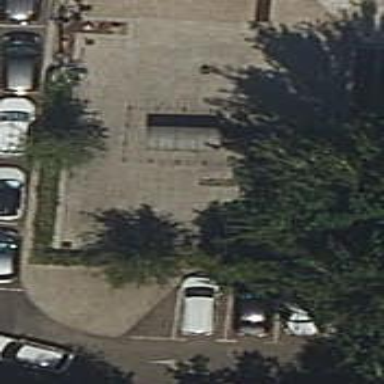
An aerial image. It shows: Historic vehicle.